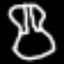
Label: hourglass